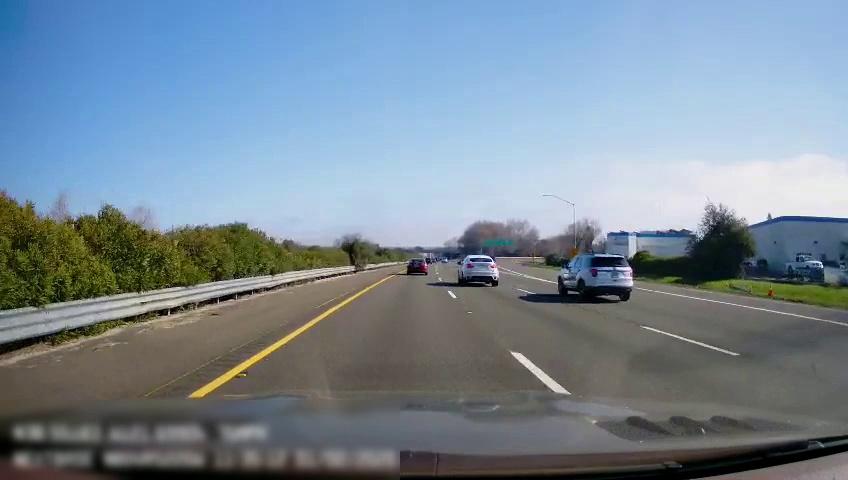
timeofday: Day
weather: Sunny
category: Drivable Space
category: Vehicles | SUV
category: Vehicles | Car
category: Vehicles | SUV
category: Vehicles | Truck
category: Lanes | Current Lane
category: Lanes | Current Lane
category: Lanes | Alternate Lane
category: Lanes | Alternate Lane
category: Lanes | Alternate Lane
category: Lanes | Alternate Lane